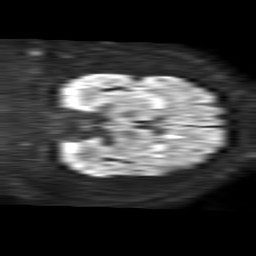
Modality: TRACE
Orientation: coronal
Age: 46
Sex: female
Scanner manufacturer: philips
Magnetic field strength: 1.5 T
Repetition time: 4.6 s
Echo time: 0.08631 s